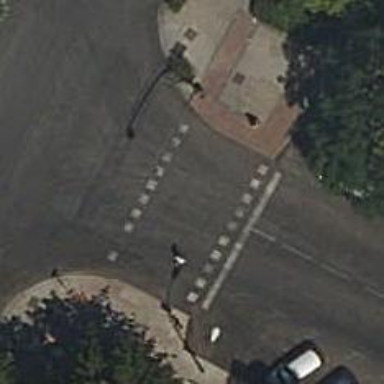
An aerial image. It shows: Road with traffic signals.